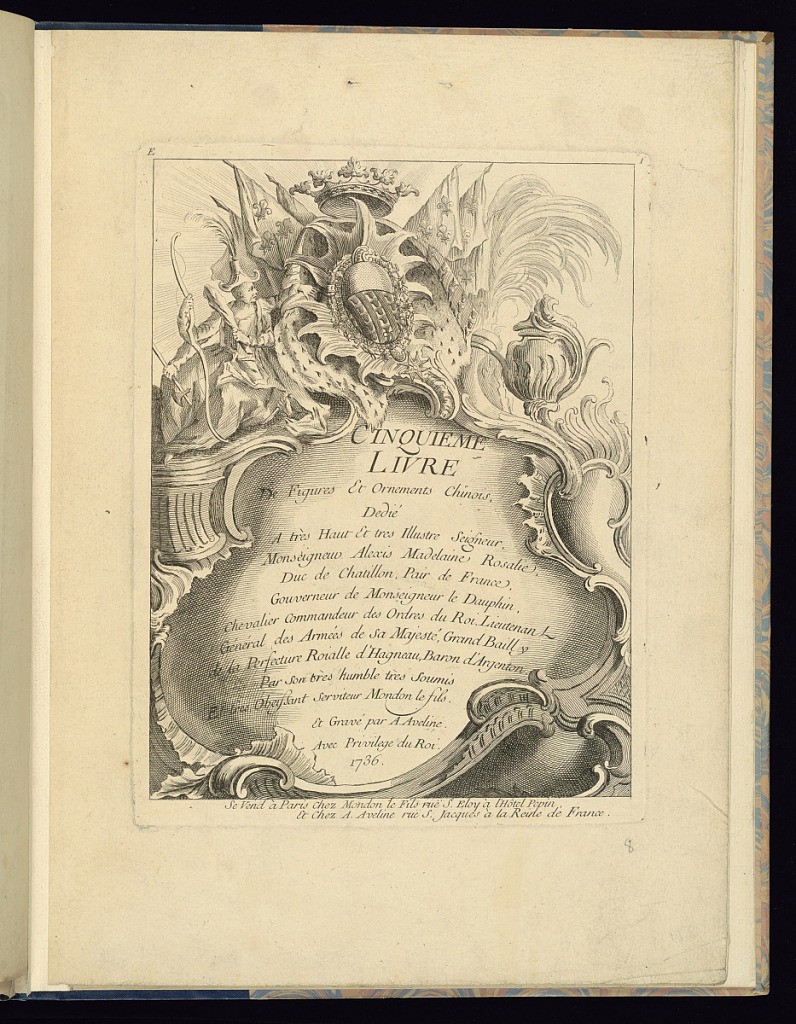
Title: Title Page
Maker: François-Thomas Mondon, French, 1709 – 1755
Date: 1736
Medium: Etching and engraving on laid paper
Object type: Print
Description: Title page for a series of ‘chinoiserie' (European decorative arts and architectural style inspired by fanciful ideas of China and East Asia) ornament prints. The title, dedication, and date are lettered in the center of a rocaille cartouche, topped with a male figure with four arms, a crowned coat of arms, the cross of the Holy Spirit, spears with fleurs-de-lys flags, palm leaves, ermine, and a vase. The cartouche features c-scrolls, fluting, shell, feather, and scrolling leaves (rinceaux). The plate is numbered and signed.